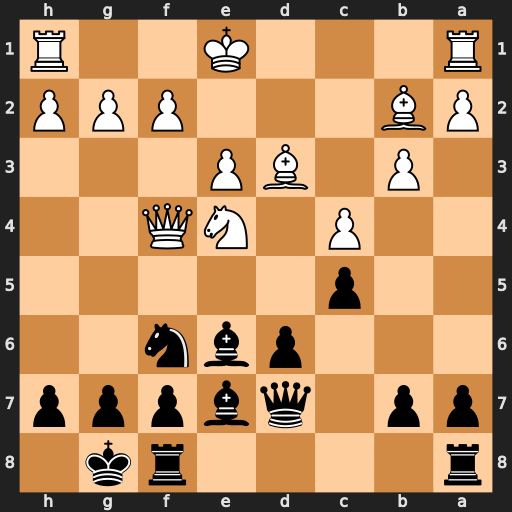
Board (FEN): r4rk1/pp1qbppp/3pbn2/2p5/2P1NQ2/1P1BP3/PB3PPP/R3K2R
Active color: b
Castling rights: KQ
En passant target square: -
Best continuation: Nh5 Qf3 Bg4 Nxc5 dxc5